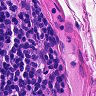
Metastatic tissue present: no